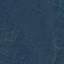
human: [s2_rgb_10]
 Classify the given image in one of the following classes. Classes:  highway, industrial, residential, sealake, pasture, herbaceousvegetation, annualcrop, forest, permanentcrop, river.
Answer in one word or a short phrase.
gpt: Forest